Question: I've build this view in inferred size in Xcode 6 -

Every button is in an image view. When i run the app it looks terrible.
I know a little bit about auto-layout but i can't make it look good.
Any tips?
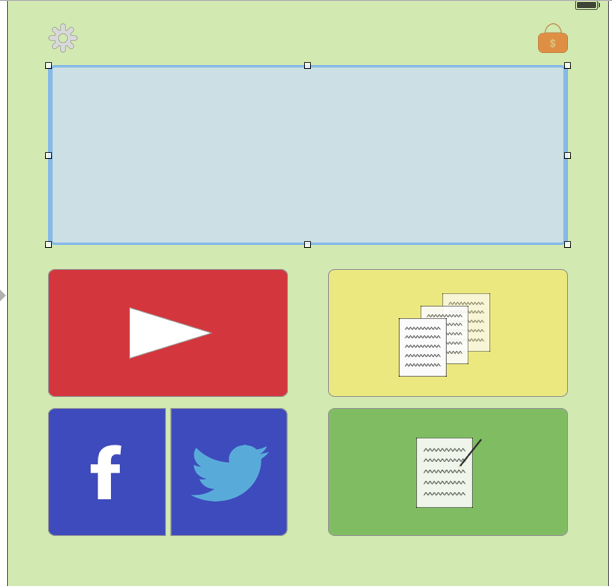
Answer: I guess the only way to help you is to suggest you grabbing a good auto-layout tutorial. I guess this one is perfect in your case: <URL>
Hope you will get a better understanding of using auto-layout.
Nevertheless if you want some immediate tips, here are some. Remember that I can only guess how the appearance should look like on other screen, it all depends on your vision:
1)Set the trailing space and leading space to superview for the blue rectangle. Don't forget to pin it on the top as well
2) Set leading space for YT and FB buttons, the first should be pinned to the blue rectangle while the latter should be pinned to the bottom of subview.
3) Do the analogy with yellow and green one, but set the trailing space instead of leading space
4) Twitter button should be pinned to fb icon and to the bottom of subview